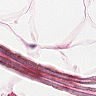
Metastatic tissue present: no